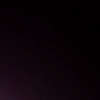
Label: space